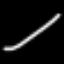
Label: line